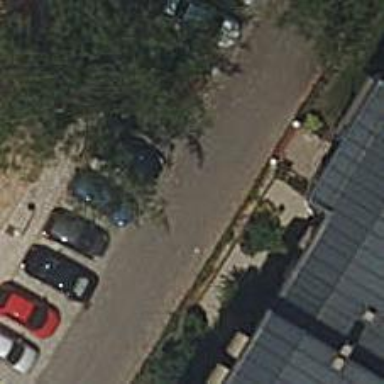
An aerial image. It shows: Asphalt parking aisle along service road.